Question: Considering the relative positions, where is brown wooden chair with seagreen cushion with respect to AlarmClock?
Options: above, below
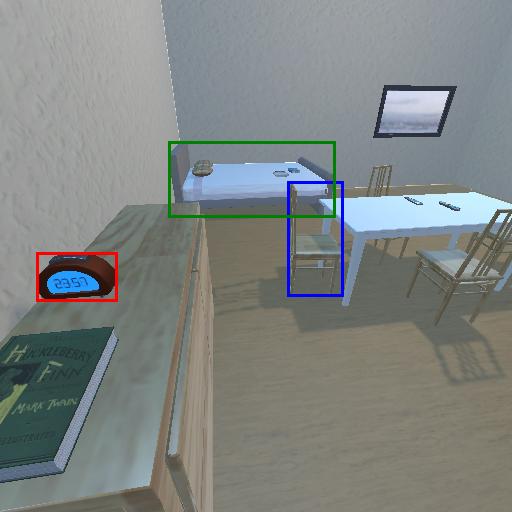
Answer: above